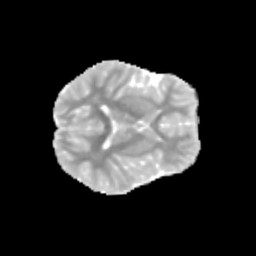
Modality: MD
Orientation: axial
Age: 9
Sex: female
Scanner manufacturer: siemens
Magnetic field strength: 3 T
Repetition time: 3.8 s
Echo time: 0.07 s